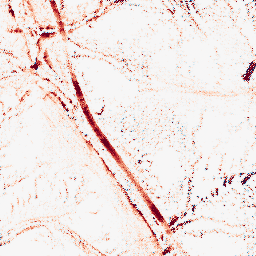
Category: morphological
Decomposition family: morphological
Decomposition parameters: operation: opening
size: 5
Upsampling method: regularized
Upsampling parameters: scale: 4
lambda_reg: 0.1
Upsampling scale: 4